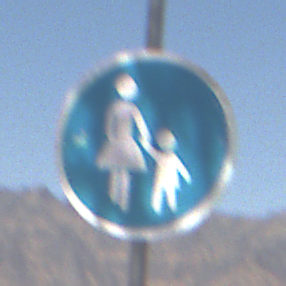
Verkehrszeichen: Gehweg
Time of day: Midday
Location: Outdoor (Nature)
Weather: Clear
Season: NotSpecified
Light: Natural